Question: It's possible to create global defines, by placing them in smcs.rsp, and when you hit play - you'll notice those parts of the code are hit and everything is acting as if it should.
However when editing the source in MonoDevelop, it does not recognize the constants that are set in that file.
Leaving you with text that looks like this:

This makes it hard to keep track of what the current constant values are and requires mentally tracking what is turned on and off despite the editor constantly telling you otherwise.
Is it possible to get monodevelop to respect that file?
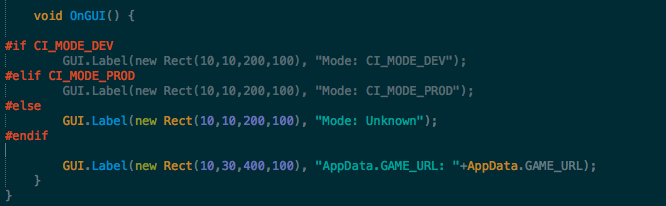
Answer: The method of using smcs.rsp is pretty old and is not needed after unity3d 4.x. Before 4.0 there is not way of doing it without smcs.rsp file but things have changed, the constants can be added from game itslef.
Go to Edit->Project Settings->Player and in the inspector, choose other settings and u will see configuration title, in the box below specify your symbols one by one followed by